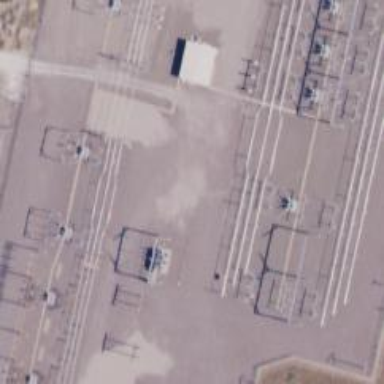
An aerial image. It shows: Power substation enclosed by fence.